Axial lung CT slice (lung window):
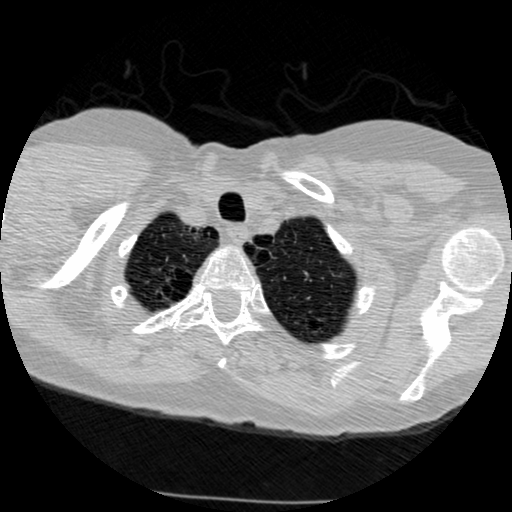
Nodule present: no